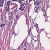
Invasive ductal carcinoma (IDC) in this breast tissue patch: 1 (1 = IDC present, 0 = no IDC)